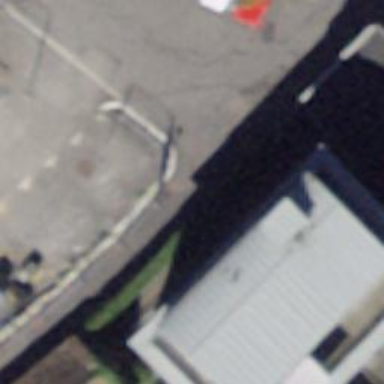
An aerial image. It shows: Parking entrance.